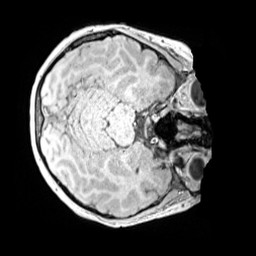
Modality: MP2RAGE
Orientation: axial
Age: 13
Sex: male
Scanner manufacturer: siemens
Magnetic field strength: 3 T
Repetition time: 4 s
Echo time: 0.00299 s